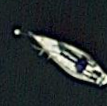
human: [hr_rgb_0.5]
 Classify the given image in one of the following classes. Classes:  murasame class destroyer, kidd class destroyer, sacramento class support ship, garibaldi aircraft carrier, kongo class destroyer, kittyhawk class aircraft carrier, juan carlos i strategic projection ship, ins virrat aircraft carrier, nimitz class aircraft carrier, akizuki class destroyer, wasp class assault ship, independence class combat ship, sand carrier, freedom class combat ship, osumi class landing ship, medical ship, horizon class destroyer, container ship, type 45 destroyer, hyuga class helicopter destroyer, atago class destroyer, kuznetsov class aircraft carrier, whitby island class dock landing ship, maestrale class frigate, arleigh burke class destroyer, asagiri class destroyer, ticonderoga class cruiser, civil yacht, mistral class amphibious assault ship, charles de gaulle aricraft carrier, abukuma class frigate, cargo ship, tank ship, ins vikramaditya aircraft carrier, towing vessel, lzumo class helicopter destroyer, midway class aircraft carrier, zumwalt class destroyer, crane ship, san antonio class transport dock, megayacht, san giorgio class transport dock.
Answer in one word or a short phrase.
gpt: Civil yacht